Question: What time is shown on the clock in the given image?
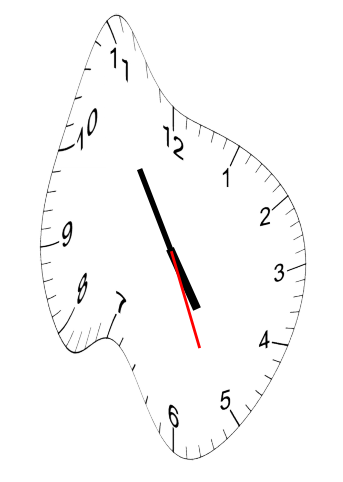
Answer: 04:54:26